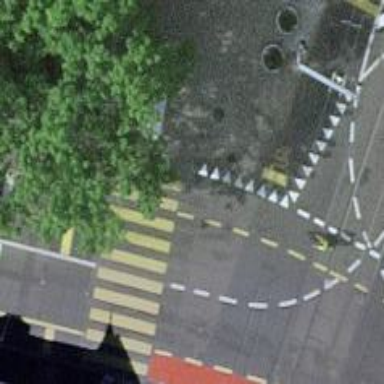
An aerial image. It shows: Kerb serving as barrier.